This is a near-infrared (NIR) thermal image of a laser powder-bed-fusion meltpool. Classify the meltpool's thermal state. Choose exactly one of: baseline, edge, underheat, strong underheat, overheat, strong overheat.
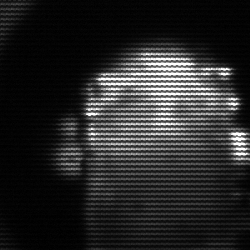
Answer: baseline